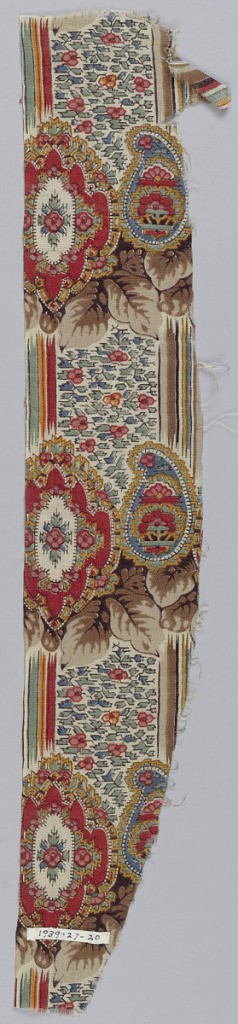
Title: Fragment
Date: ca. 1850
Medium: cotton Technique: printed
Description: Fragment with vertical stripes interrupted by medallions, paisleys and leaves; in red, brown, blue, green, yellow and pink.